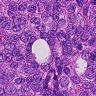
Metastatic tissue present: yes